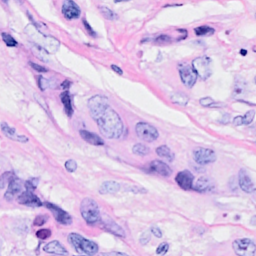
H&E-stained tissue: Breast